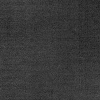
Atmospheric dust classification: dusty